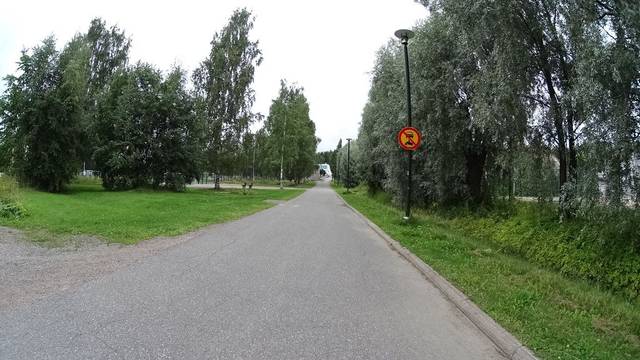
Region: Finland
Coordinates: 60.224, 24.808